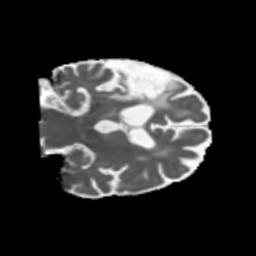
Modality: MD
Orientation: coronal
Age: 58
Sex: male
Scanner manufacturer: siemens
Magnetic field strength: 3 T
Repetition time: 5.47 s
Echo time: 0.0854 s